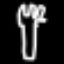
Label: fork